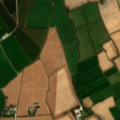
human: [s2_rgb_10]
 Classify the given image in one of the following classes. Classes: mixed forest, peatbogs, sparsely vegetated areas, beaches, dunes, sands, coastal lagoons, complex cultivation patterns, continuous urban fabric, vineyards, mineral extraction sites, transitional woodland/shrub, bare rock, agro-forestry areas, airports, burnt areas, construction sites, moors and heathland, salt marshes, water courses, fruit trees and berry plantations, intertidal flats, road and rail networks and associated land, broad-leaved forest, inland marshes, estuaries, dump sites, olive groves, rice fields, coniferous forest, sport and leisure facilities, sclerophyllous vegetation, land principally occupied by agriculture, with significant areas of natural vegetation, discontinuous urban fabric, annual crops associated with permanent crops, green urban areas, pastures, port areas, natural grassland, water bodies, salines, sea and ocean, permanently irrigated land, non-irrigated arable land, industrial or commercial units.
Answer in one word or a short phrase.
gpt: non-irrigated arable land, pastures, transitional woodland/shrub